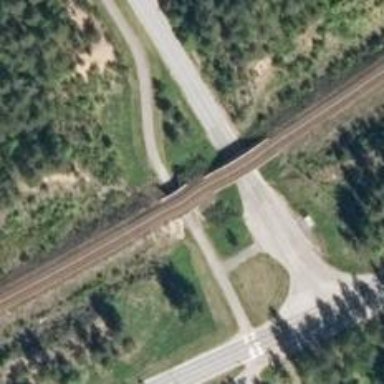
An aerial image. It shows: Bridge over railway with continuous electrified contact line.